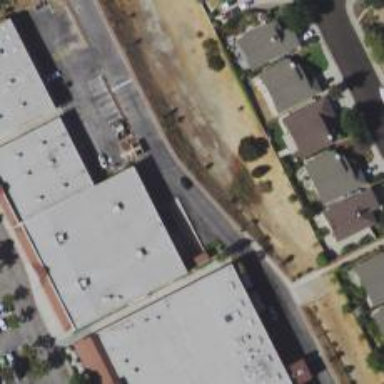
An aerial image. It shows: Alleyway designated as service road.